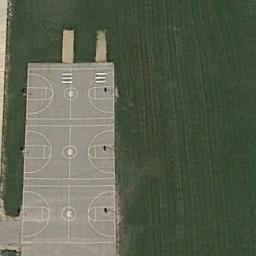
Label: basketball_court